Field crop: maize
Growth stage: 2
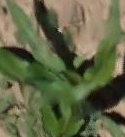
Species: maize